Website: ulta-beauty
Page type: payment
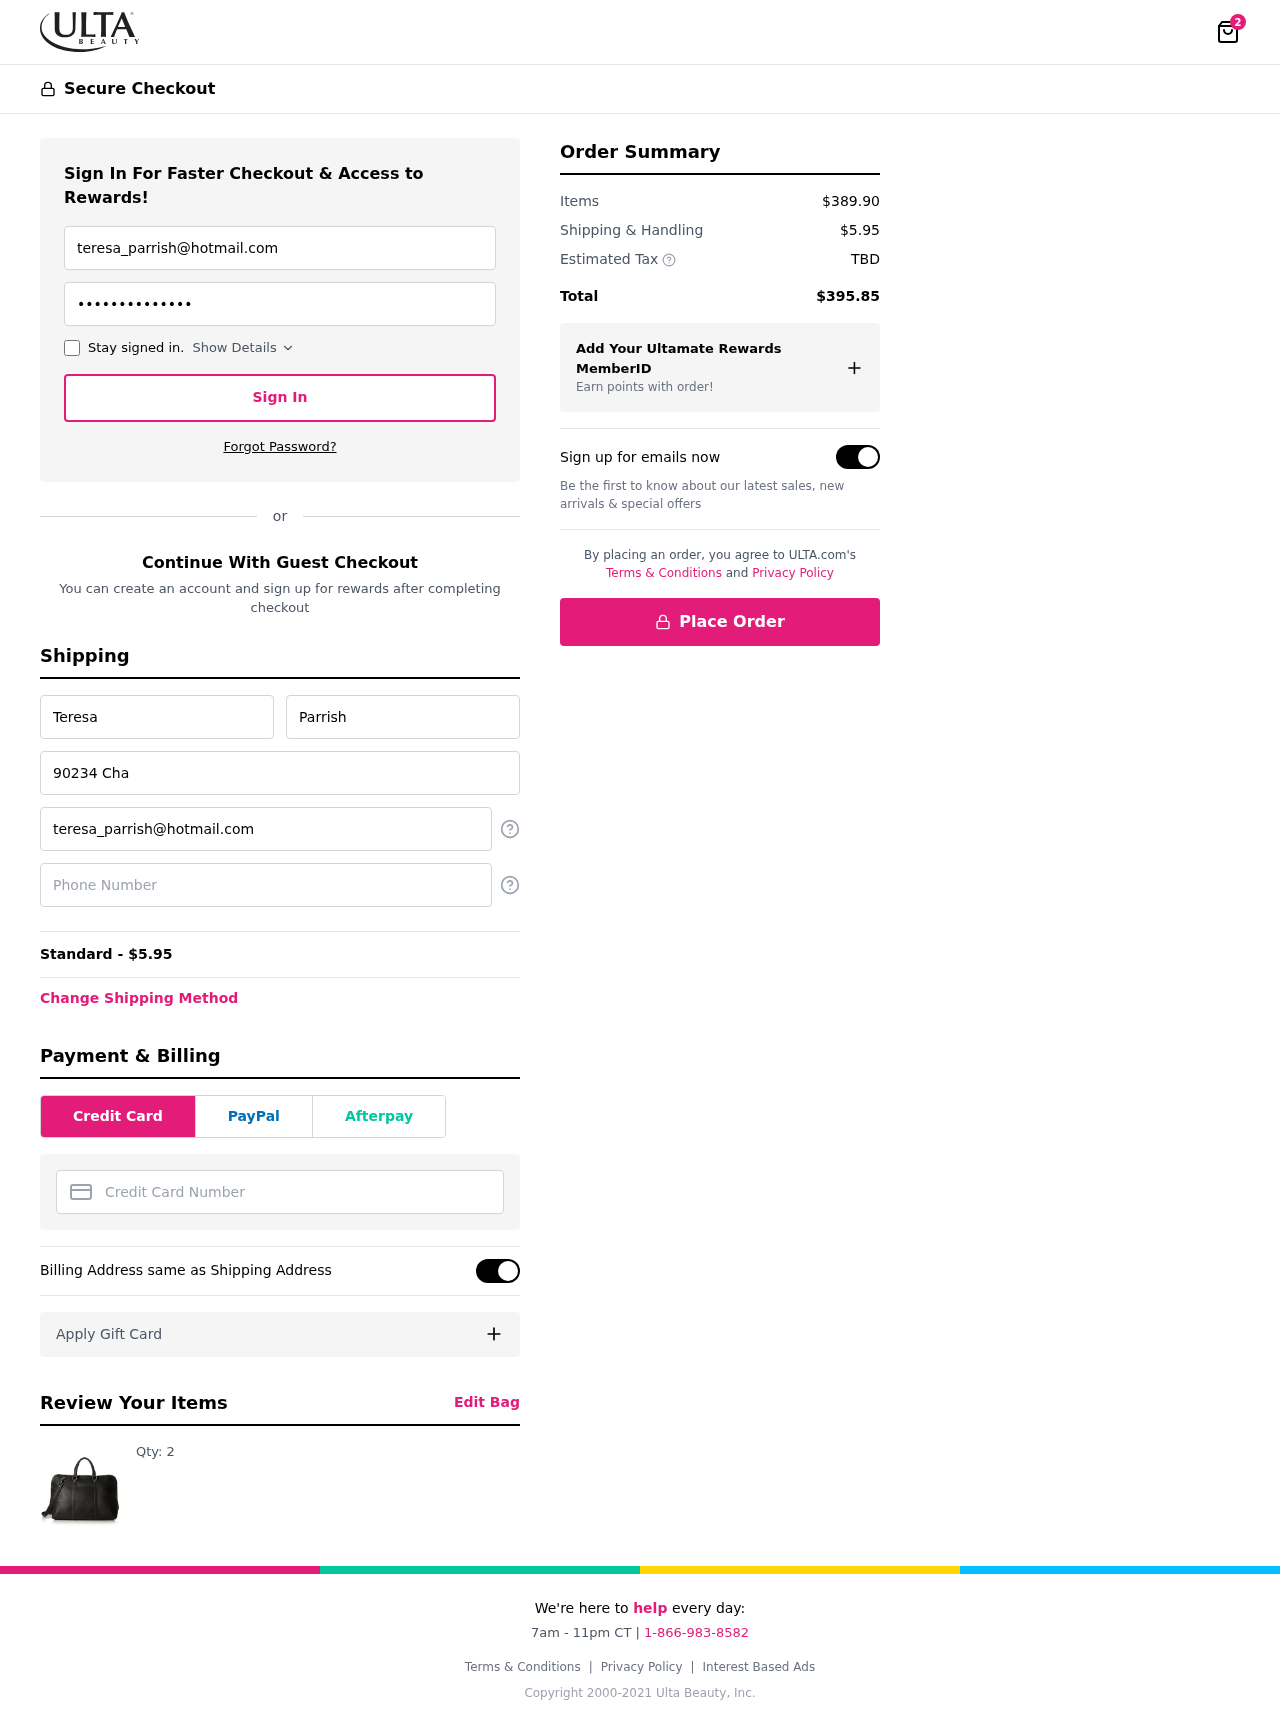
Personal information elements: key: PII_CARD_NUMBER
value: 6520 5037 4718 5040
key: PII_EMAIL
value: teresa_parrish@hotmail.com
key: PII_FIRSTNAME
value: Teresa
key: PII_LASTNAME
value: Parrish
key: PII_PHONE
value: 6659387819
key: PII_STREET
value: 90234 Charles Passage Suite 155
Product elements: key: PRODUCT1_QUANTITY
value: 2
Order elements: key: ORDER_NUM_ITEMS
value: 2
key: ORDER_SHIPPING_COST
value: $5.95
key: ORDER_SHIPPING_COST
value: Standard - $5.95
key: ORDER_SUBTOTAL
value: $389.90
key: ORDER_TAX
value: TBD
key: ORDER_TOTAL
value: $395.85